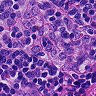
Metastatic tissue present: no